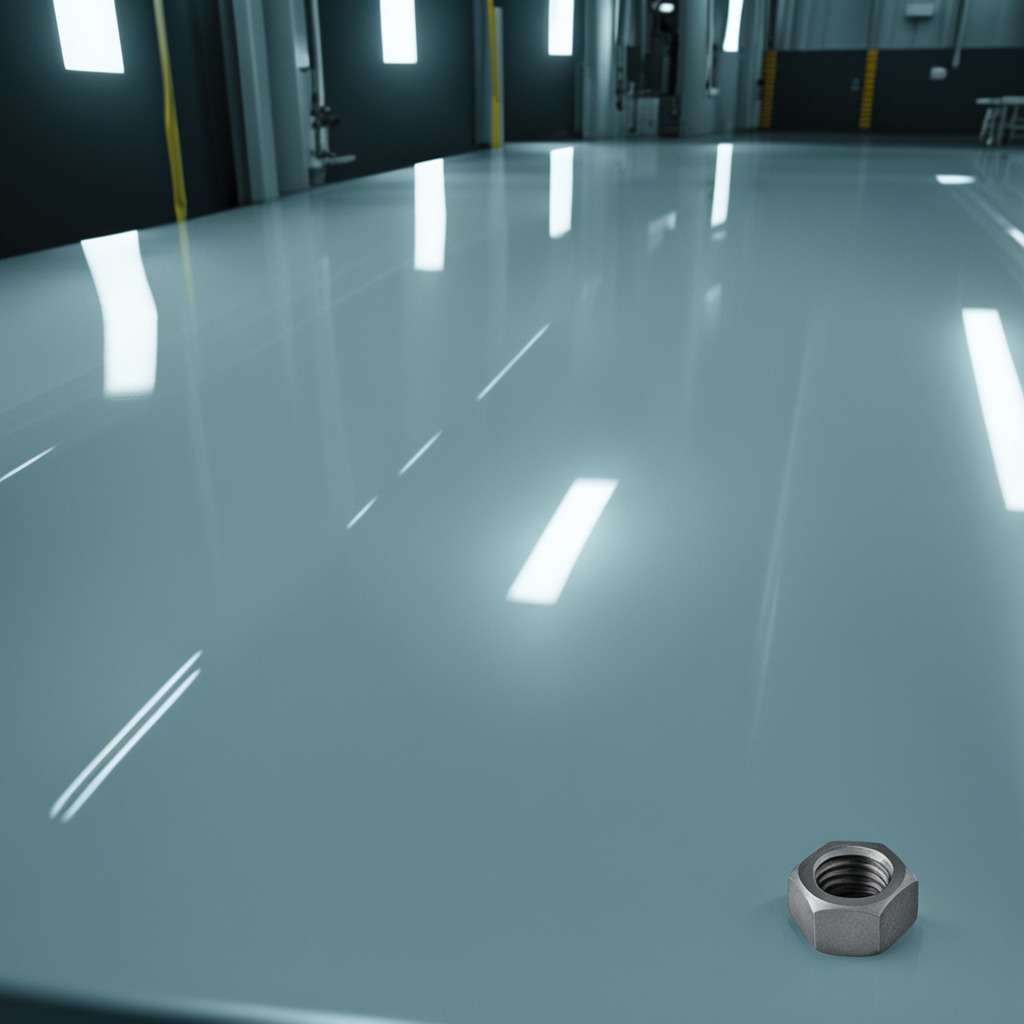
A metal nut is lying on a high-gloss table in a ship maintenance bay industrial lighting.